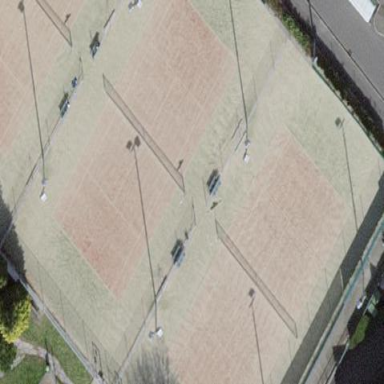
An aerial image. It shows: Tennis court on pitch designated for leisure land.